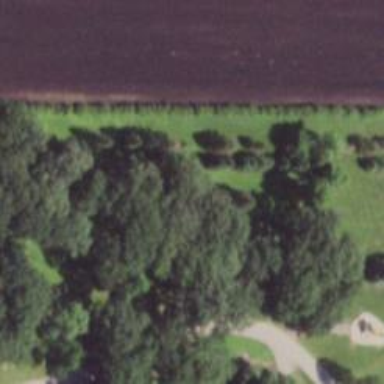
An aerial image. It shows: Disc golf tee.